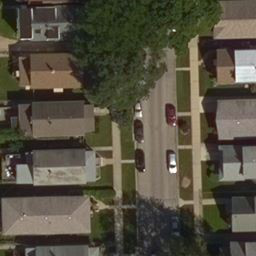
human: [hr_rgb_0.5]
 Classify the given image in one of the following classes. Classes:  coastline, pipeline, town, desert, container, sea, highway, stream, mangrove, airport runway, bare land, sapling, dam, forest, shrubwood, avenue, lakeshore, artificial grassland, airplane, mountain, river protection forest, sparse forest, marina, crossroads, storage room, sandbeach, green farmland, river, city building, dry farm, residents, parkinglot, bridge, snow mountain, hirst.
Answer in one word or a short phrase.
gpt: residents